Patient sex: M
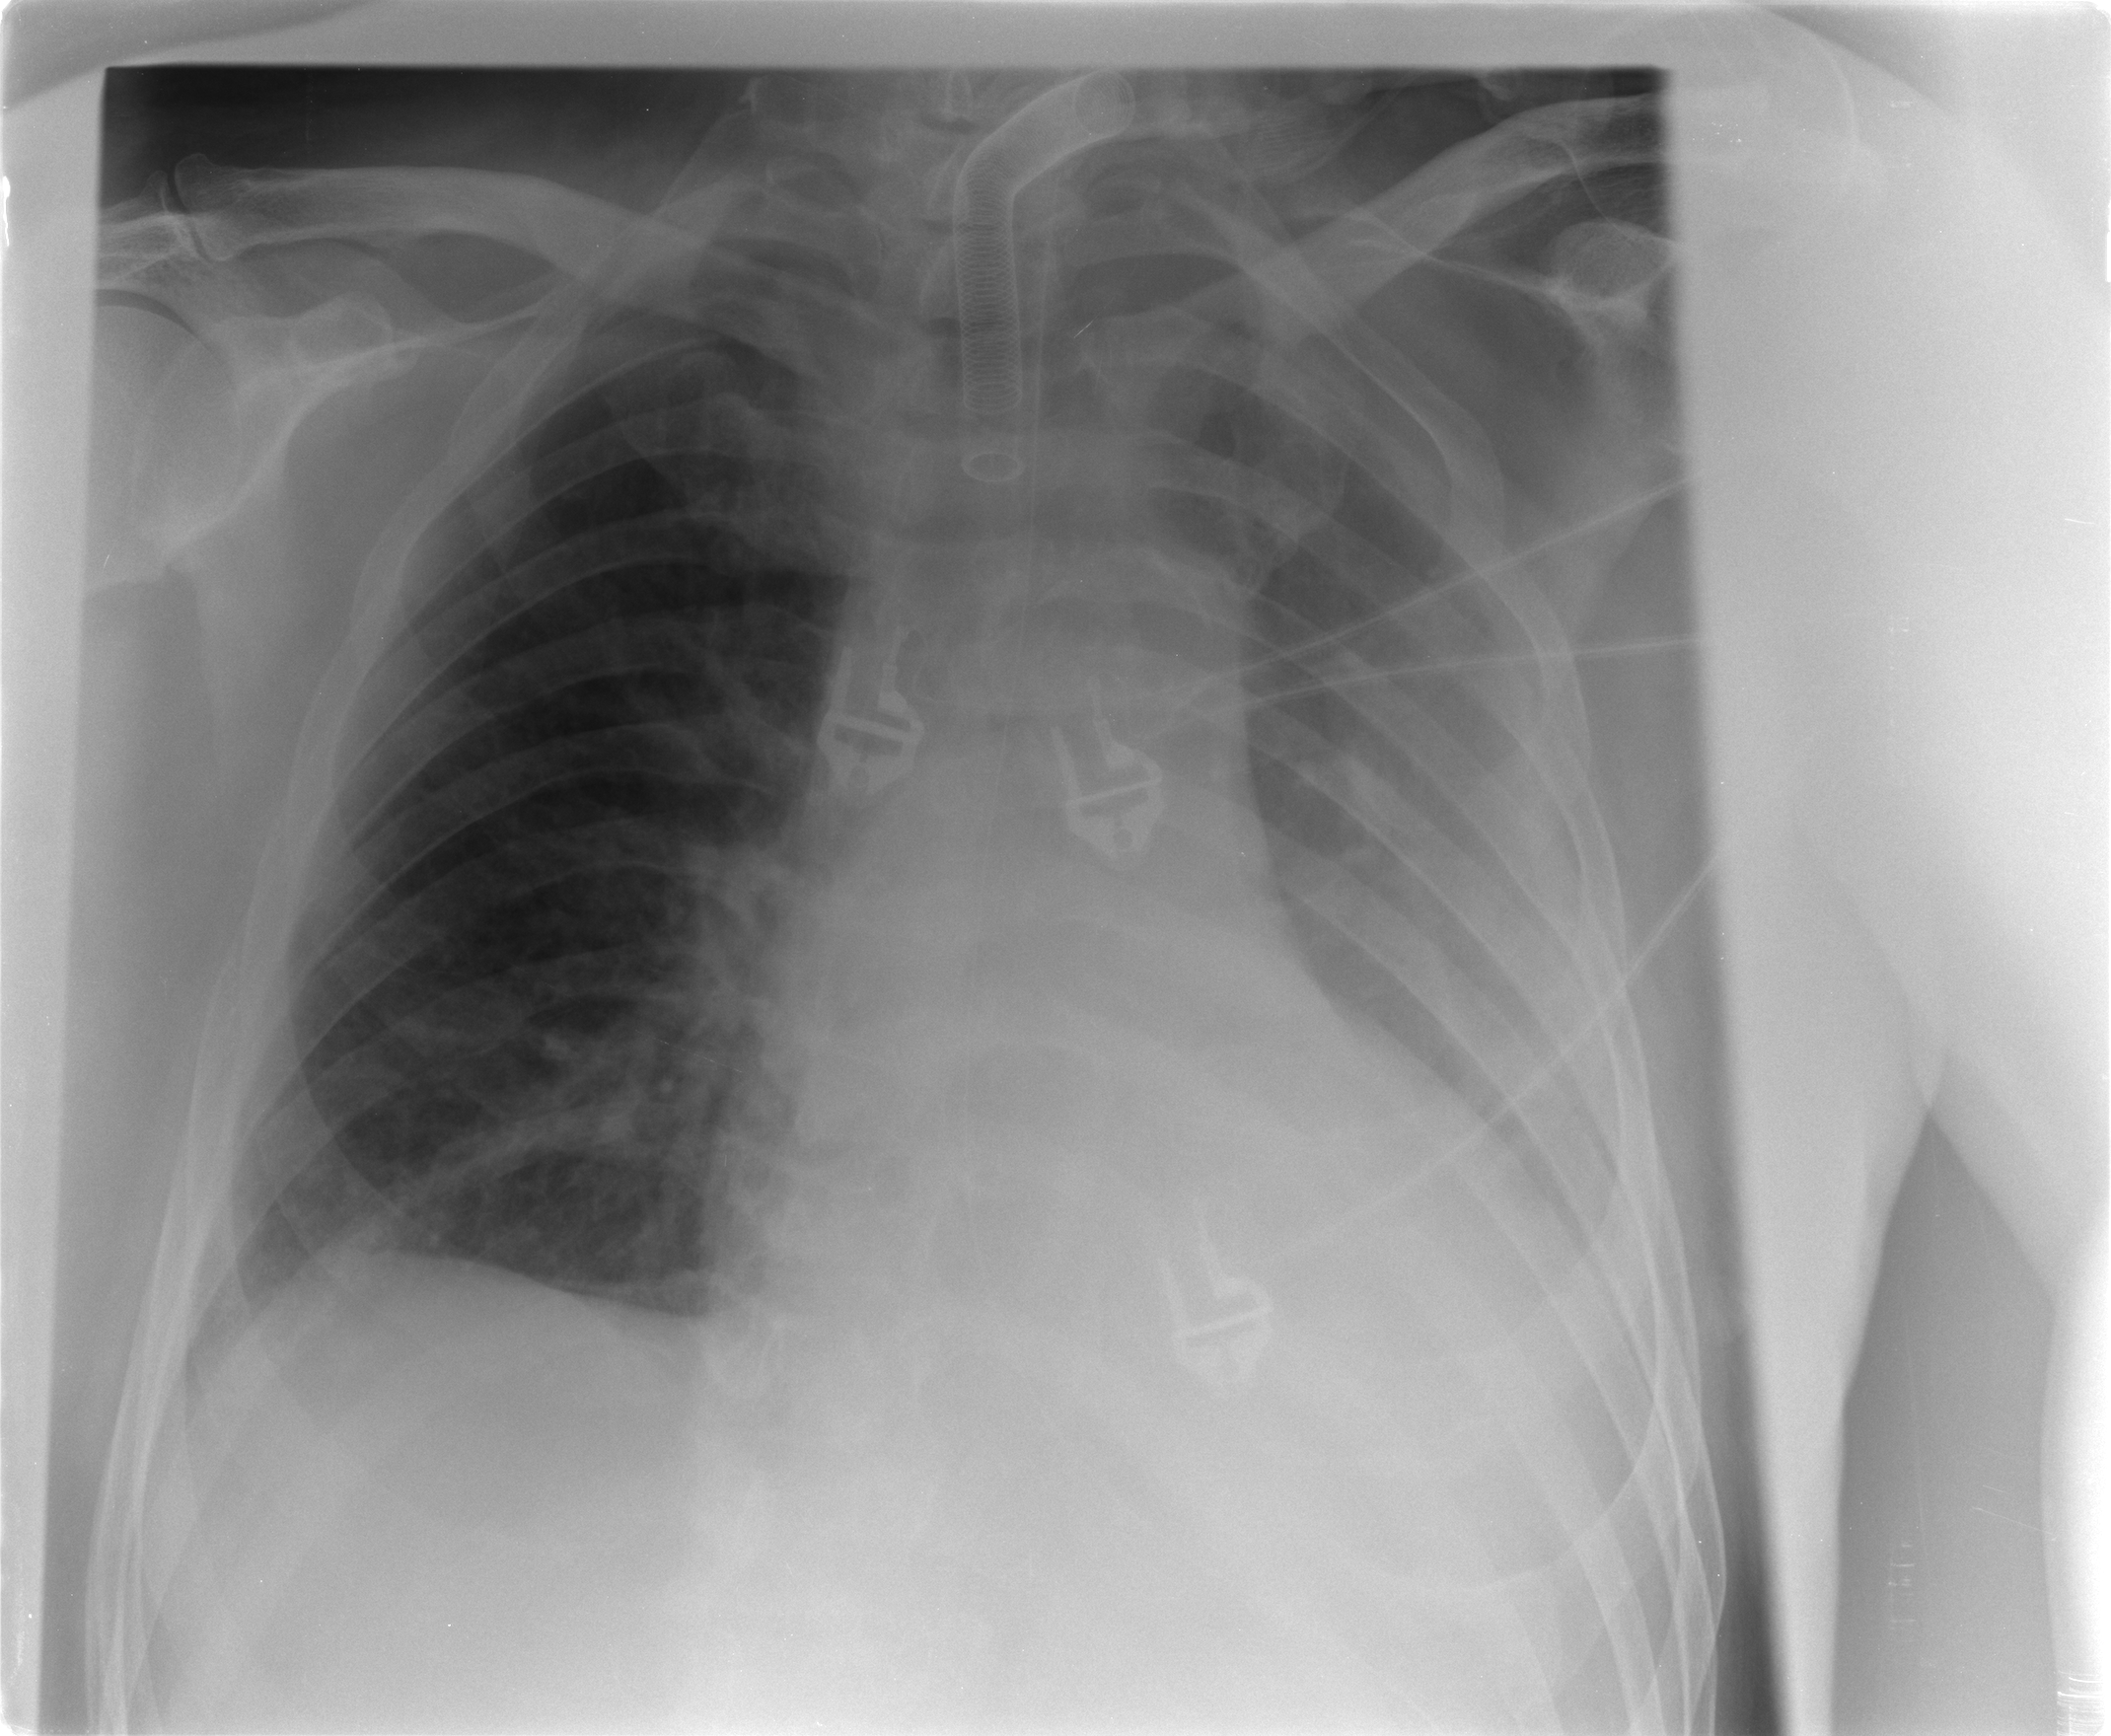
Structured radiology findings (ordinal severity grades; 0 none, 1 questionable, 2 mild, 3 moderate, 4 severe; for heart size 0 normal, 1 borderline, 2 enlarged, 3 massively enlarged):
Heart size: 1
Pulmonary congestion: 2
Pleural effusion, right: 0
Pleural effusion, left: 2
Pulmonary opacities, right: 0
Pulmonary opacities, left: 1
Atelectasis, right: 2
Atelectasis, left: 3